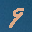
Label: 9